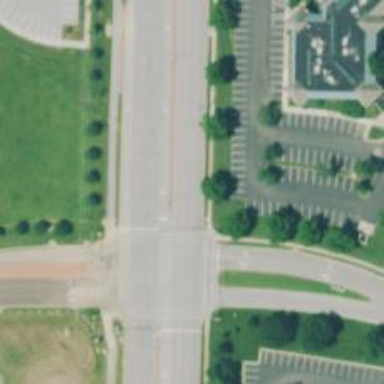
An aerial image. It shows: Road with dash markings.